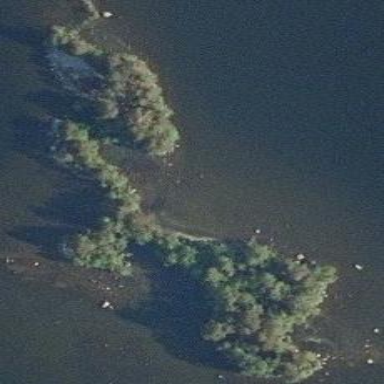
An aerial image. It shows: Image showing island.